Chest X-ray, AP view. Patient: 55 years old, sex F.
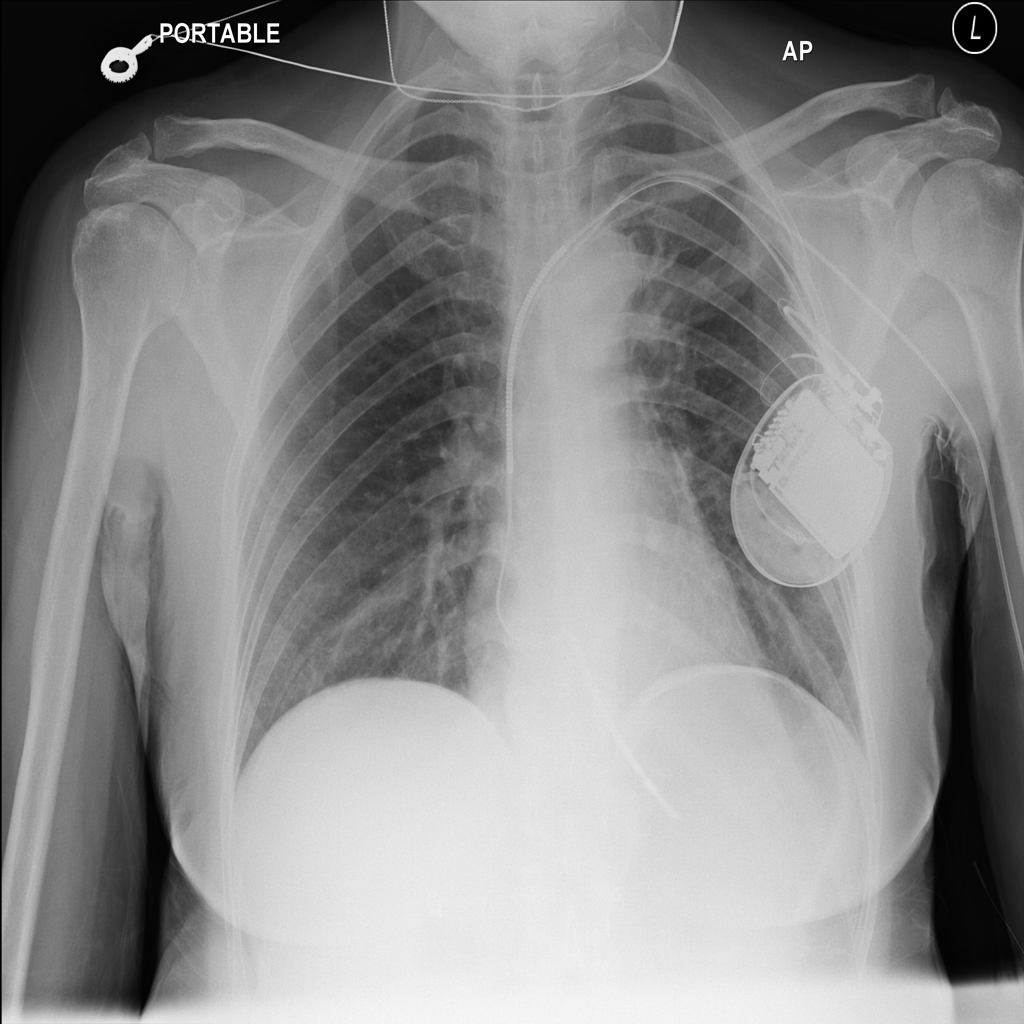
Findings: No Finding